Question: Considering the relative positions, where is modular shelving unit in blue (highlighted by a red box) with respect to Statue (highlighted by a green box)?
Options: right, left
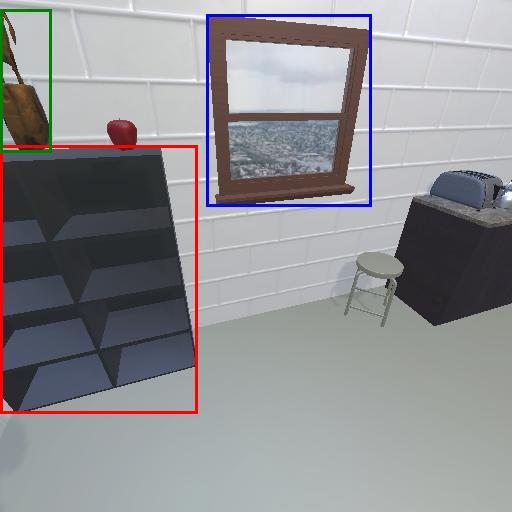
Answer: right